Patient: sex F, age 64
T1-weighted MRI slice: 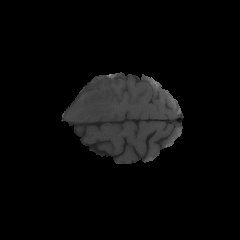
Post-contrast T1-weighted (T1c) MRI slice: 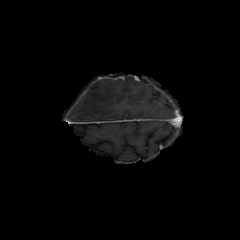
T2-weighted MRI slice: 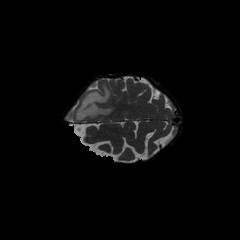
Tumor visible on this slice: yes
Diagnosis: Glioblastoma, IDH-wildtype
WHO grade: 4